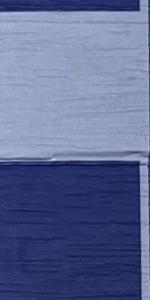
Label: Empty